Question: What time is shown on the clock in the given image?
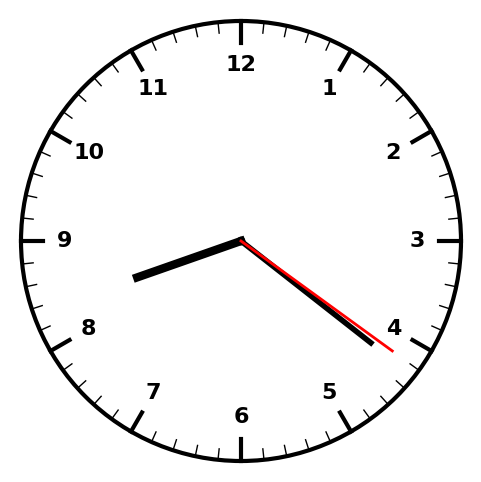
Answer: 08:21:21